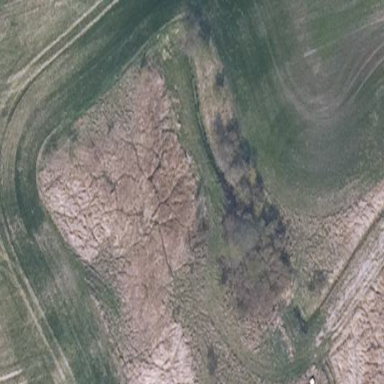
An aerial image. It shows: Landscape covered with heath.